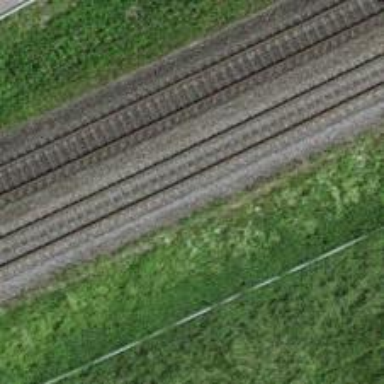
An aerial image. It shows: Single-track electrified railway with contact line.